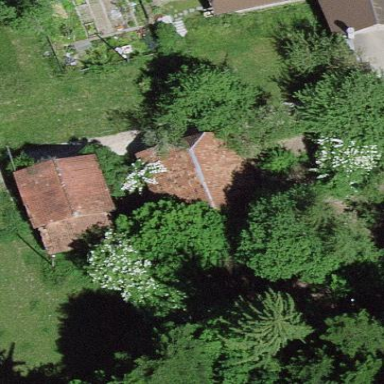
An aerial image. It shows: Rural barn.